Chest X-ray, PA view. Patient: 61 years old, sex F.
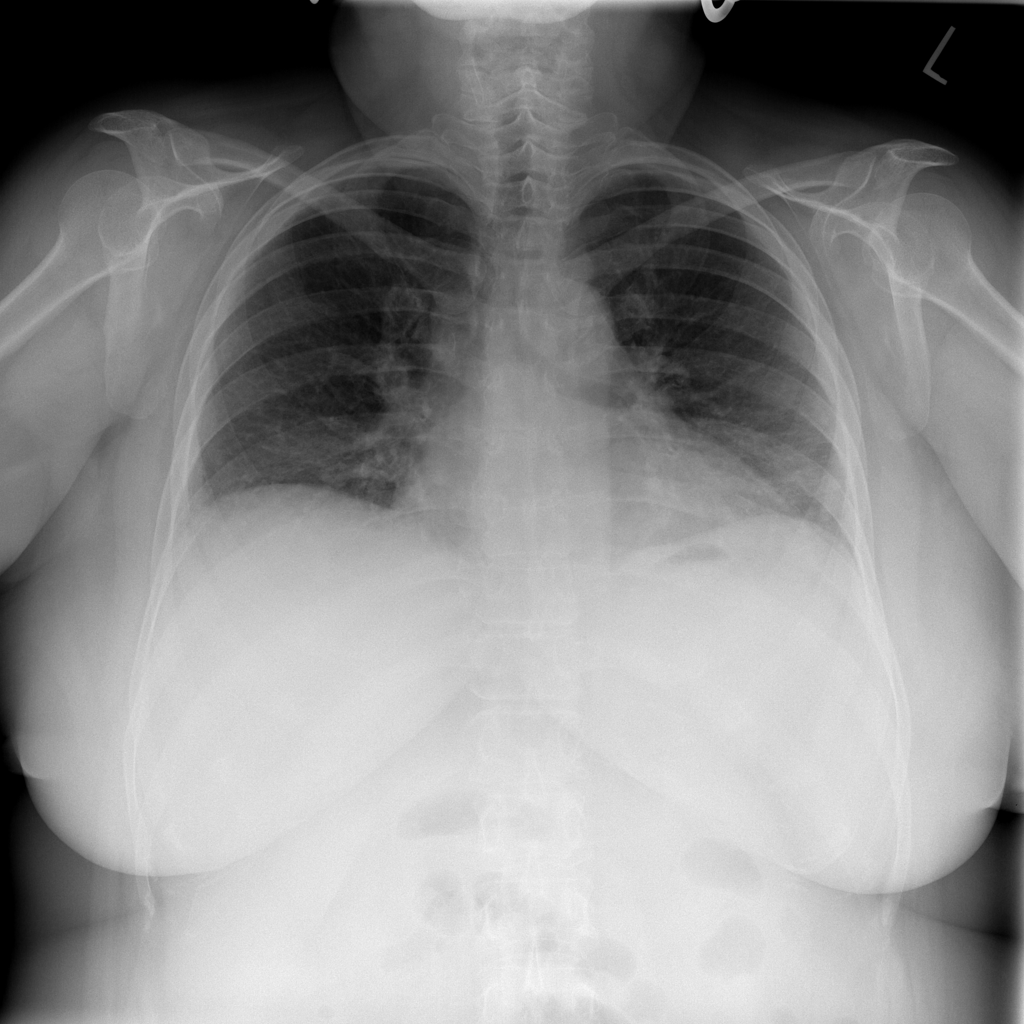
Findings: No Finding